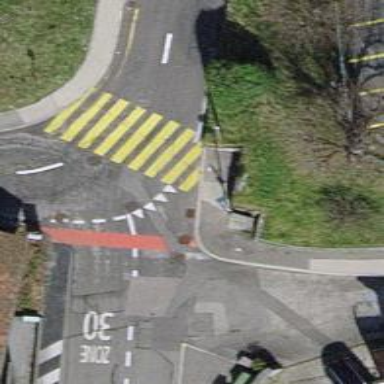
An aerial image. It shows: Zebra crossing on the road.